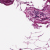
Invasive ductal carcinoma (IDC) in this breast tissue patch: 0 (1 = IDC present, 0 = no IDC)